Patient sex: M
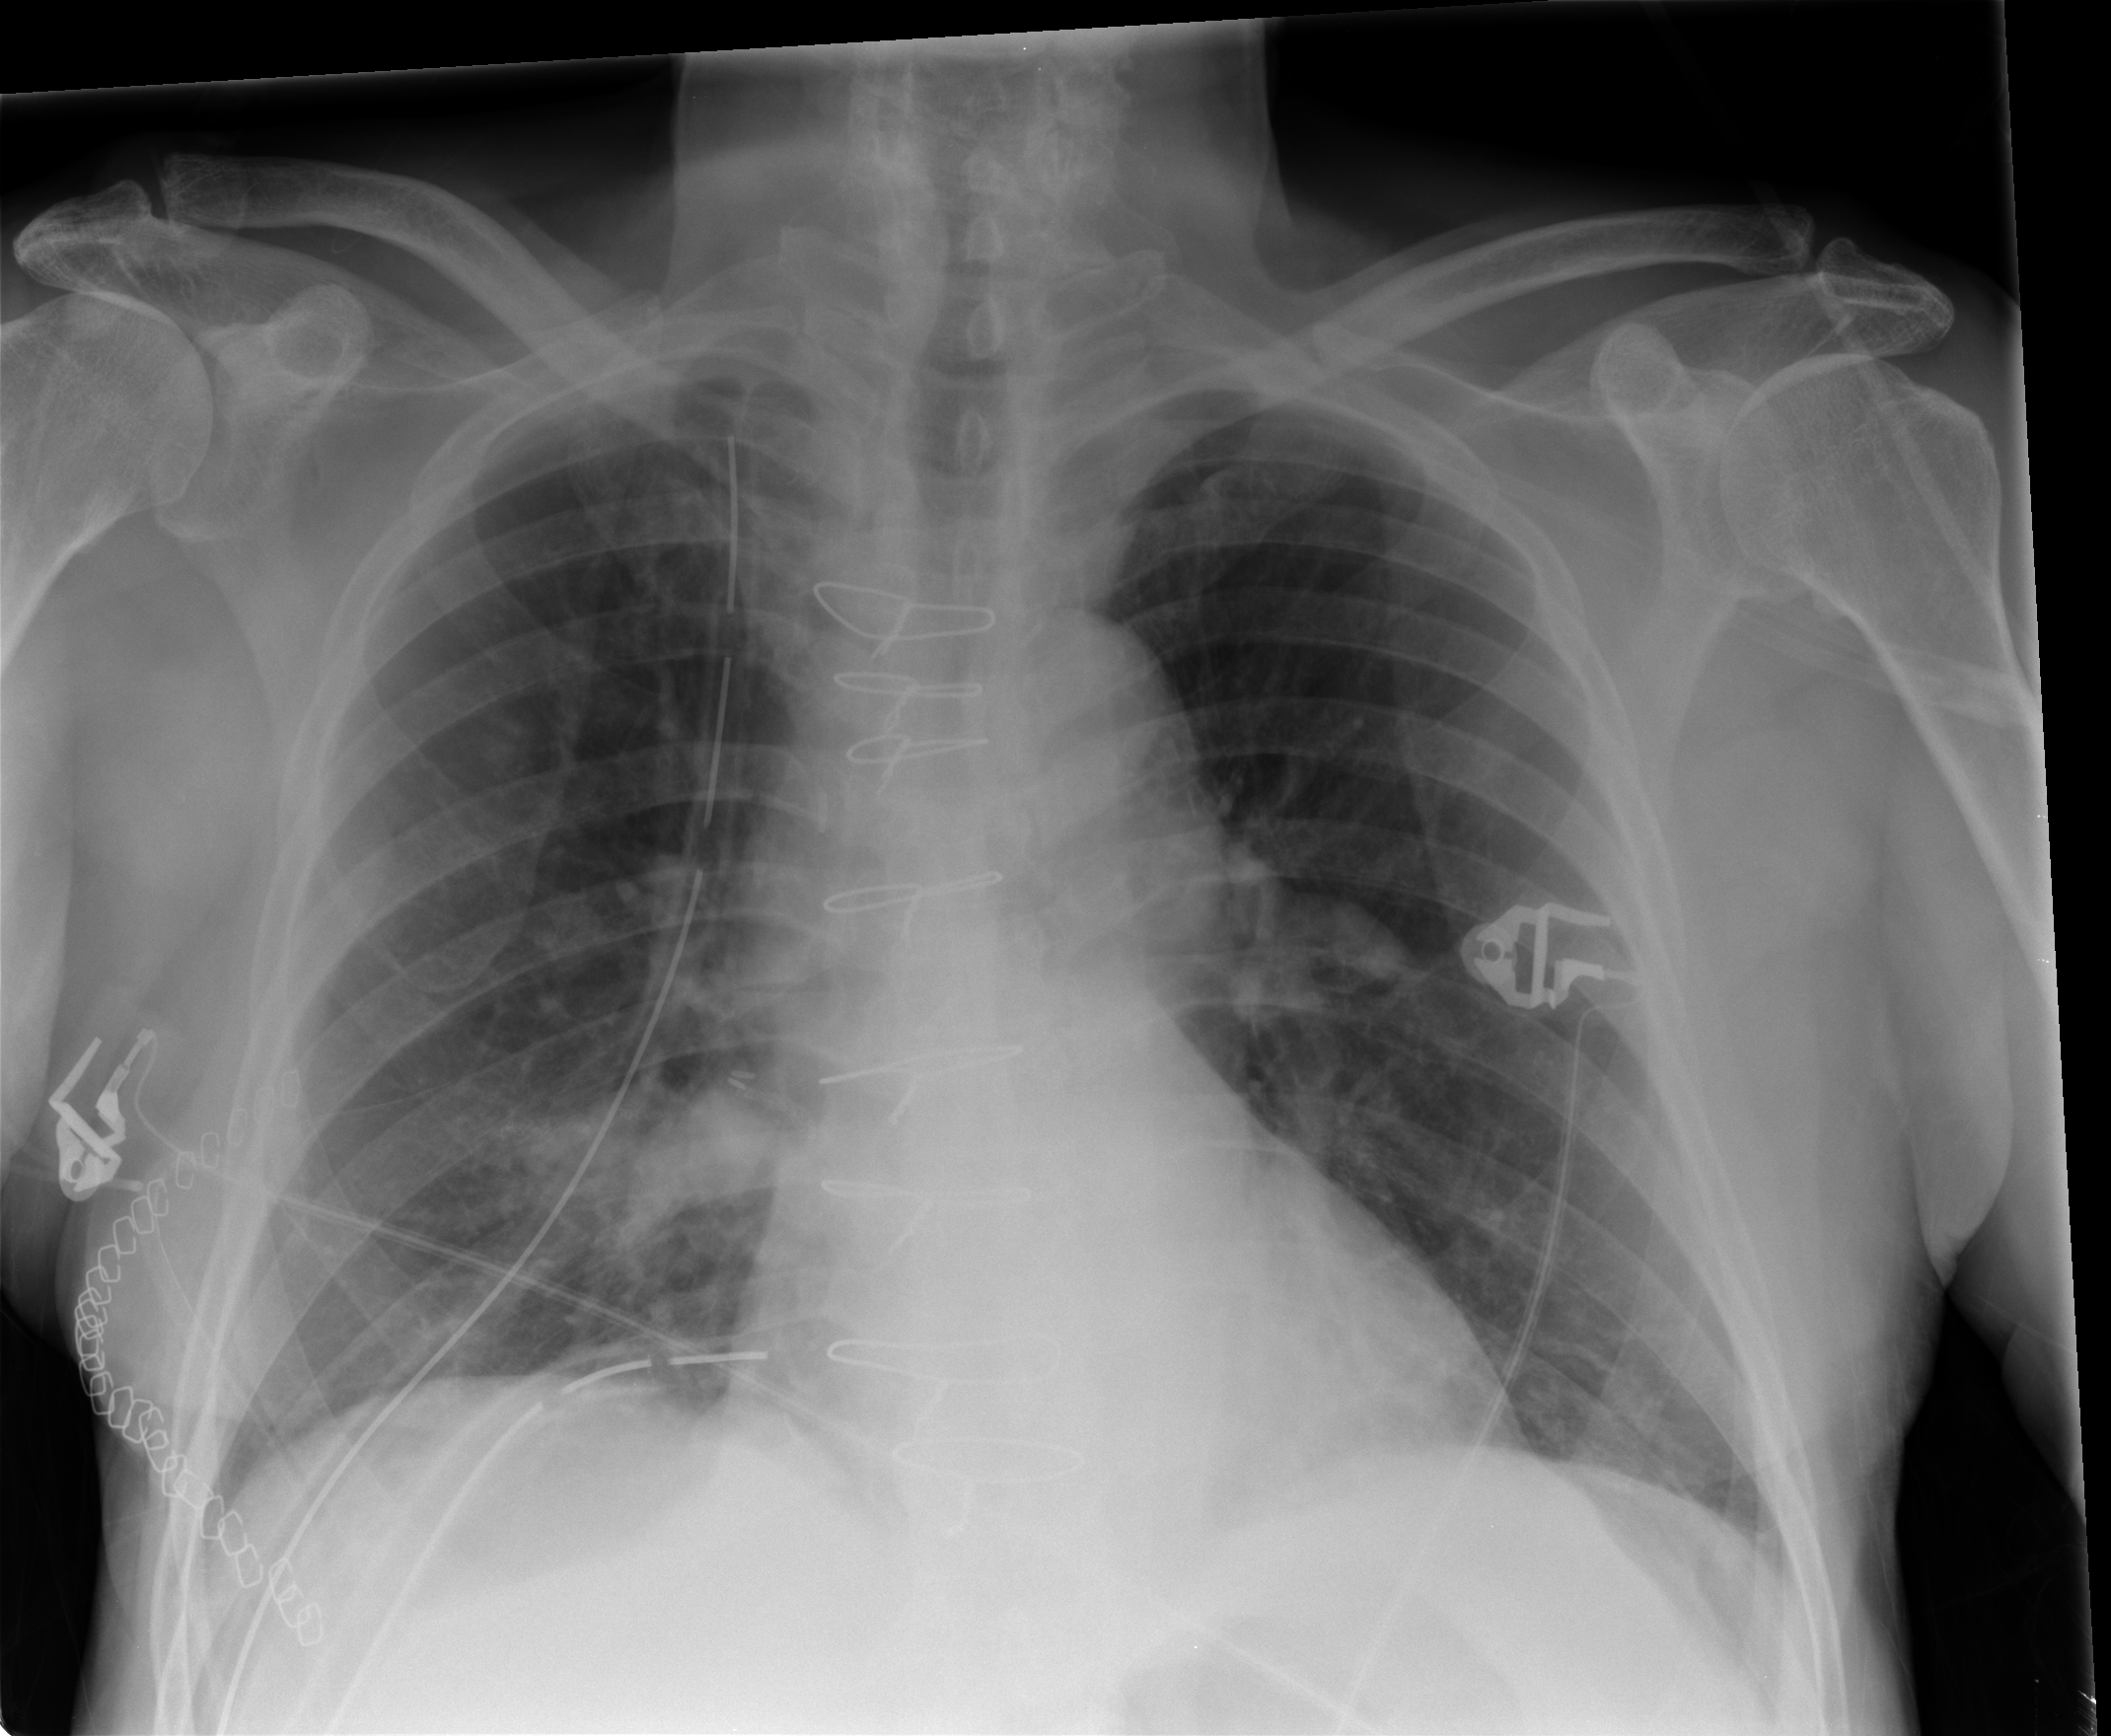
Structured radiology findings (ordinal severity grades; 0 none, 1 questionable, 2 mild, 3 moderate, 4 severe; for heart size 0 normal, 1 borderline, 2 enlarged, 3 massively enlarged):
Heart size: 0
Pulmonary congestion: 0
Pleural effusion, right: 0
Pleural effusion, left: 0
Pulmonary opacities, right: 0
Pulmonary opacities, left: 0
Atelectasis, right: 2
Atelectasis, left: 0